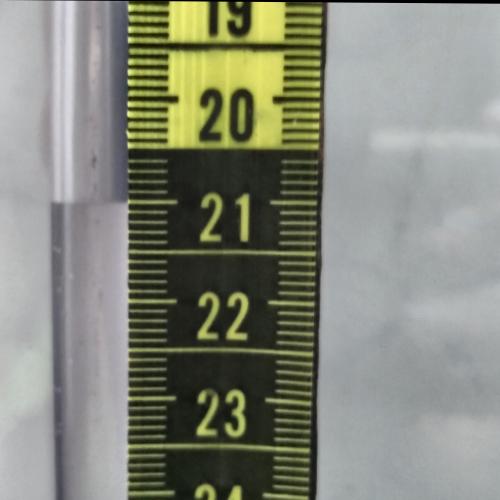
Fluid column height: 21.0 cm